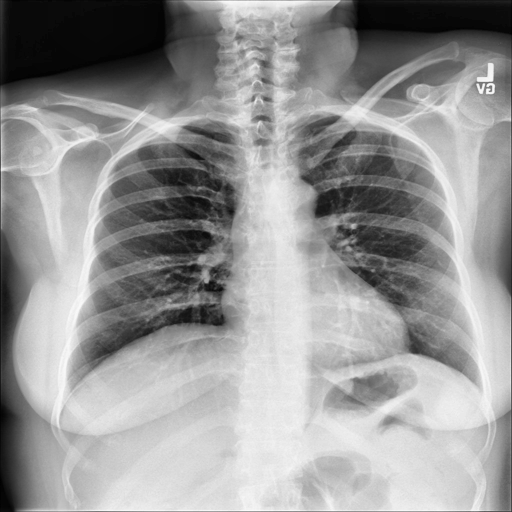
Finding: NORMAL